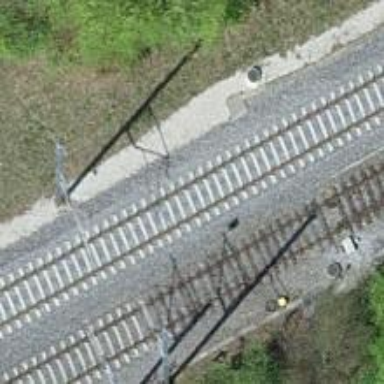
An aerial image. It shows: Single railway track with electrification through contact line.